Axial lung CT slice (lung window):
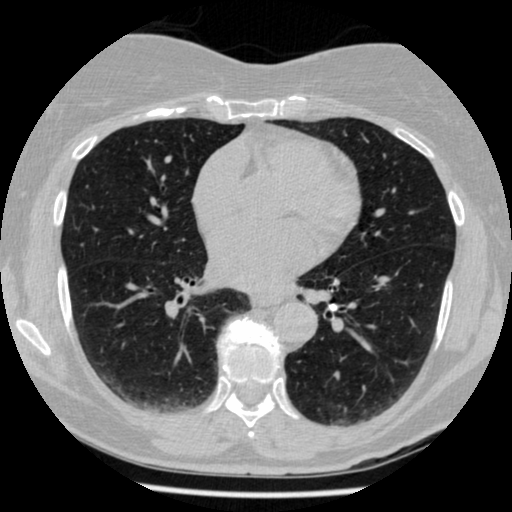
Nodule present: no